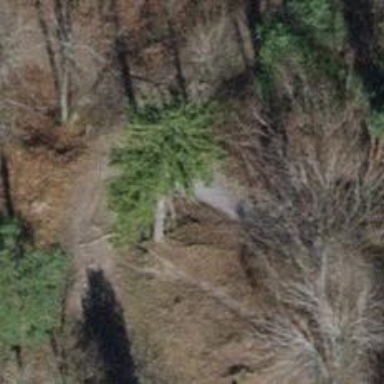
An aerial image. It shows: Road with steps.